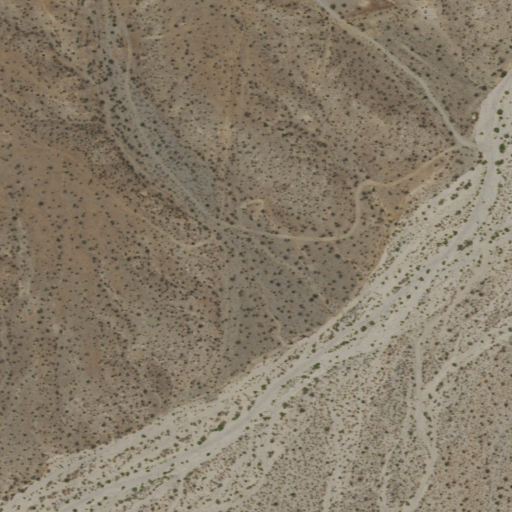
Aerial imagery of valley in California named Benson Gulch containing shrub, low intensity development, and open development